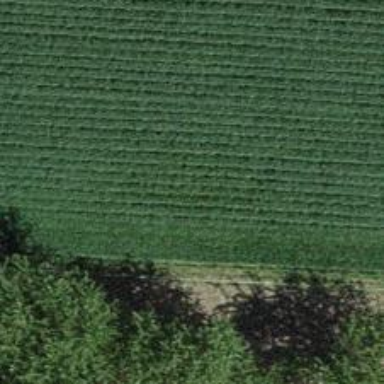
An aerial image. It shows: Agricultural area with broadleaved deciduous trees.